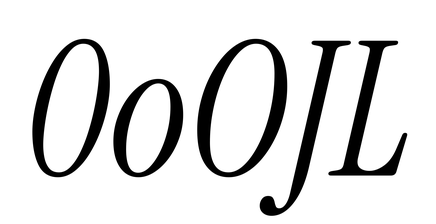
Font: InstrumentSerif-Italic